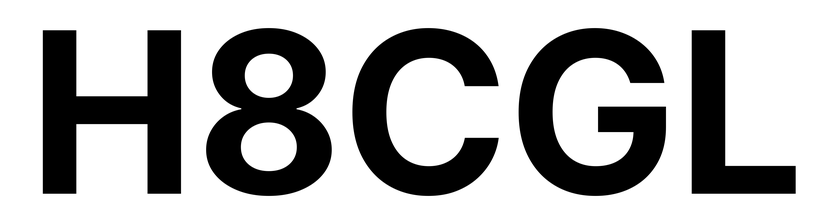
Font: Inter_Bold